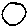
Label: circle